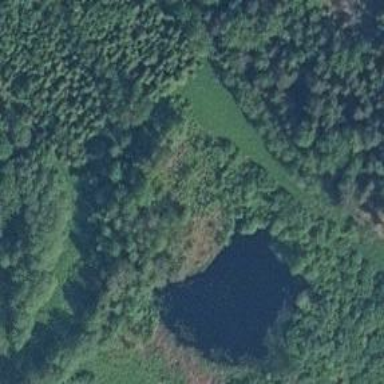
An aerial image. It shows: Serene pond surrounded by nature.